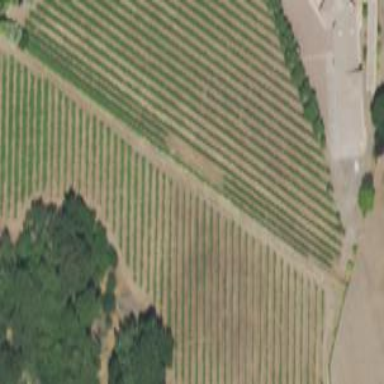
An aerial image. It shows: Vineyard growing wine grapes.